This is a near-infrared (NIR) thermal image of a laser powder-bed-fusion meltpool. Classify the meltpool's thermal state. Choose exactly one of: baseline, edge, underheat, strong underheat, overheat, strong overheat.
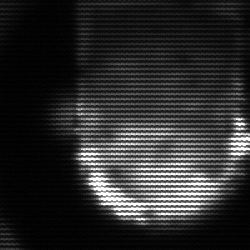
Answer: baseline